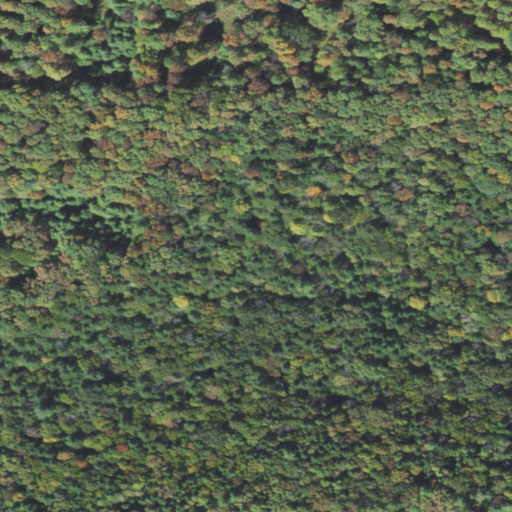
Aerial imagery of valley in Pennsylvania named Baldy Hollow containing mixed forest, evergreen forest, deciduous forest, and open development